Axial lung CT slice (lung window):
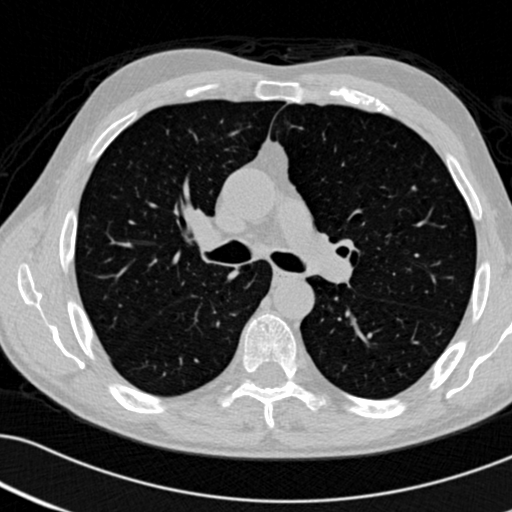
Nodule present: no